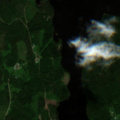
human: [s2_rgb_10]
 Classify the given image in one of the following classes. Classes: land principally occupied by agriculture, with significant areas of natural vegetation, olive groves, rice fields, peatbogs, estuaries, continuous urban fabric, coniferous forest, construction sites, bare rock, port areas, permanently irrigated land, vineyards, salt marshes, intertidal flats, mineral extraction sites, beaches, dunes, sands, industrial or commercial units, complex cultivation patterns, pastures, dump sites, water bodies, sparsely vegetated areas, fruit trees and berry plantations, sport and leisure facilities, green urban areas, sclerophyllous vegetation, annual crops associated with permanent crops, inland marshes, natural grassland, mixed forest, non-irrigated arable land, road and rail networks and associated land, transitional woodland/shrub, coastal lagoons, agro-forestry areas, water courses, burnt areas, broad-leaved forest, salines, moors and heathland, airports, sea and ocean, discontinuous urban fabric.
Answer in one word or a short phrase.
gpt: broad-leaved forest, coniferous forest, mixed forest, transitional woodland/shrub, water bodies